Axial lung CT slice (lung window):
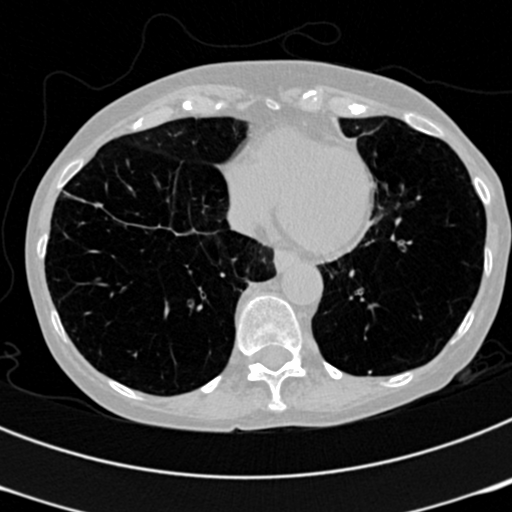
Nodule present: no